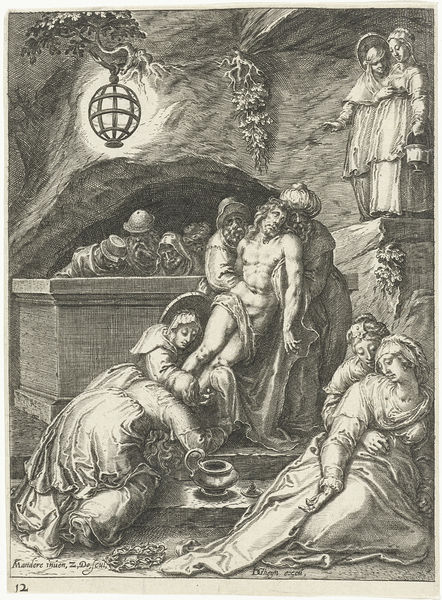
Titel: Graflegging
Künstler: Zacharias Dolendo
Standort: Amsterdam
Institution: Rijksmuseum
Schlagwörter: blätter, felsen, frauen, licht, männer, rembrandt, schüssel, tod, tragen, höhle, kerze, radierung, stich, garb, grab, jesus, maria, kupferstich, ohnmacht, grablegung, marien